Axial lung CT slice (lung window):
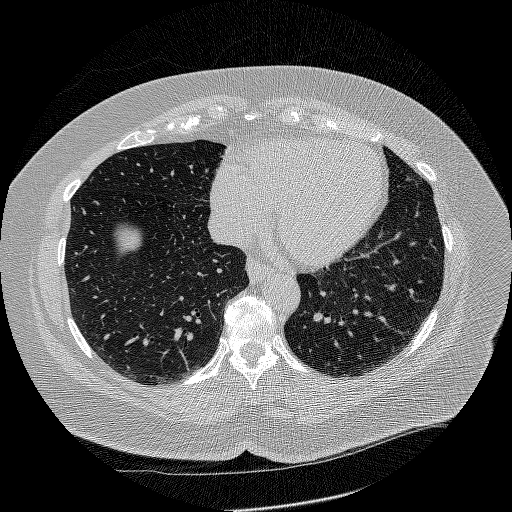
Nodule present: no